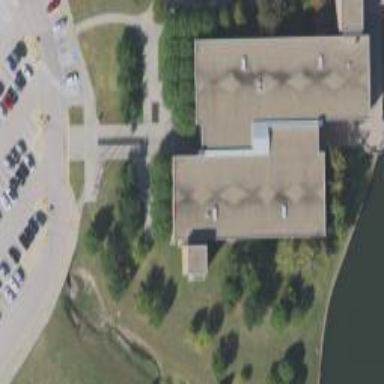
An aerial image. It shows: College building.